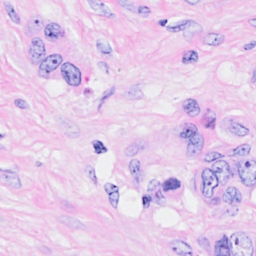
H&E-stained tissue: Breast